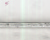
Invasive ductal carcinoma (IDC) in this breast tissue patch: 0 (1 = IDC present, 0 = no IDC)